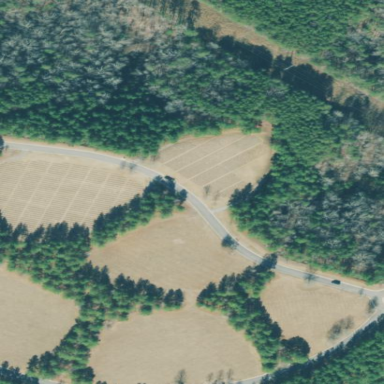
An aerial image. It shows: Sector of the cemetery covered in grass.